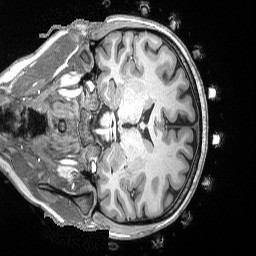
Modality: T1w
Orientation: coronal
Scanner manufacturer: siemens
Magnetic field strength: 3 T
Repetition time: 2.53 s
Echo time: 0.00169 s